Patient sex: M
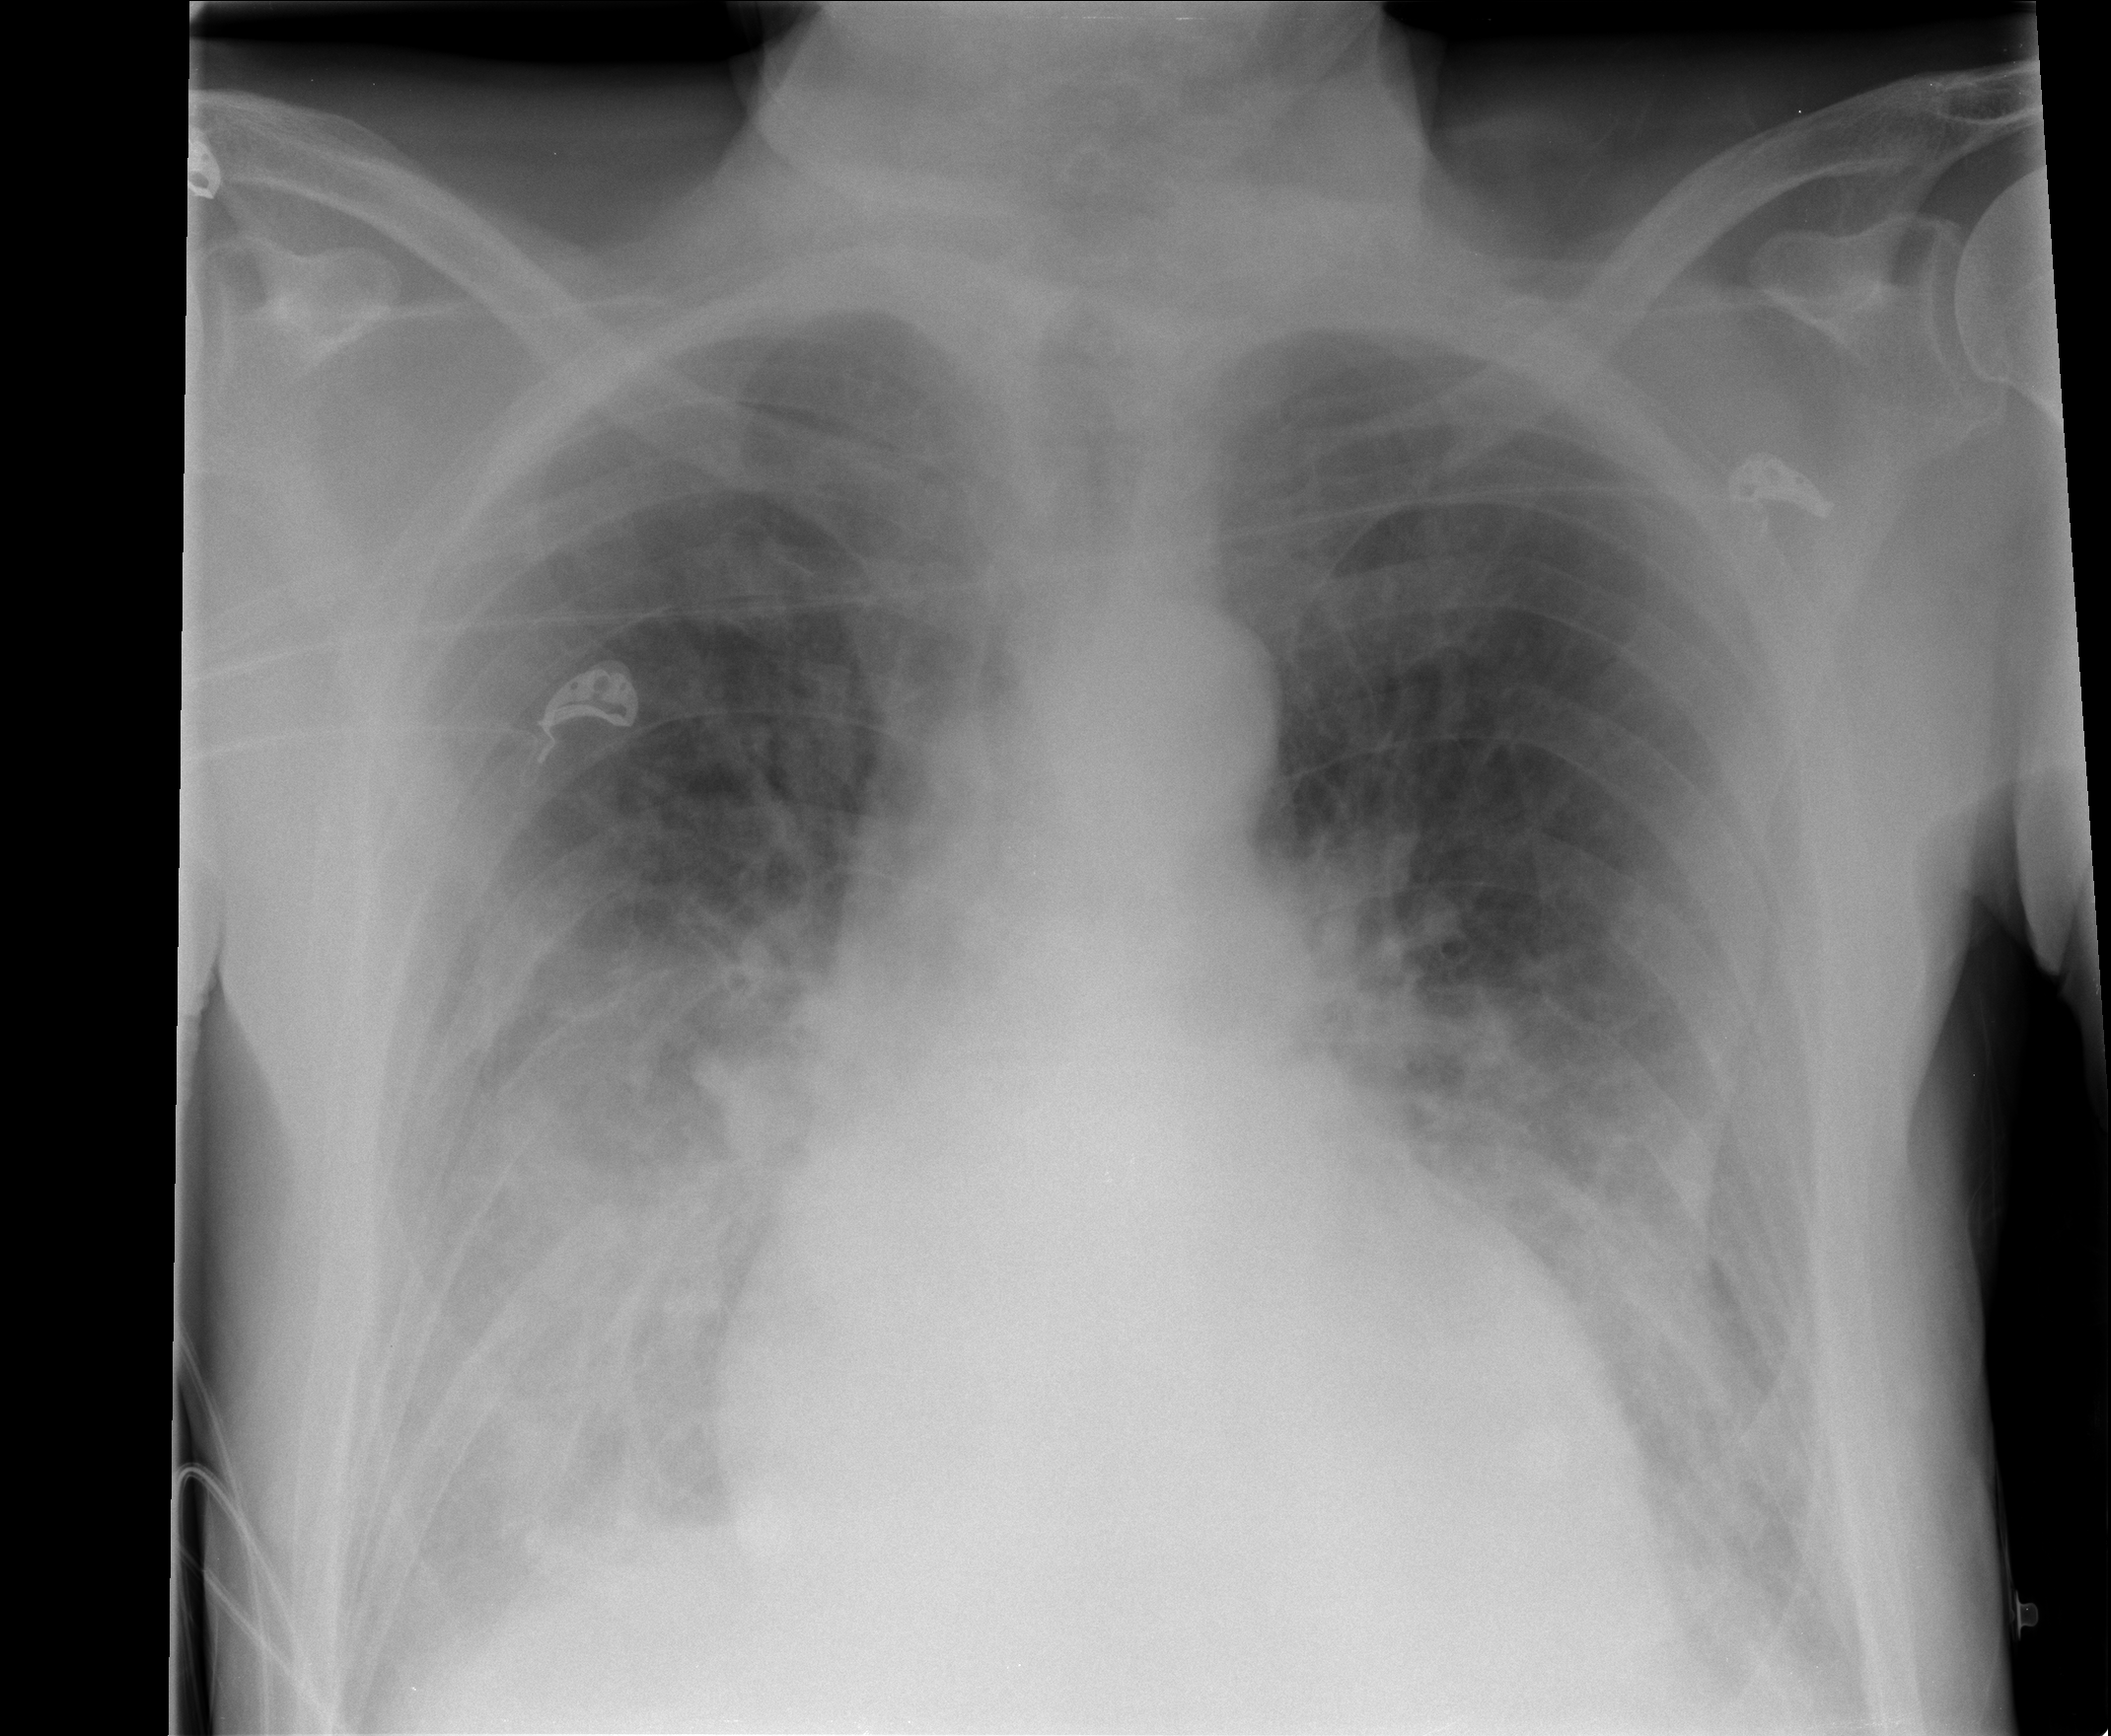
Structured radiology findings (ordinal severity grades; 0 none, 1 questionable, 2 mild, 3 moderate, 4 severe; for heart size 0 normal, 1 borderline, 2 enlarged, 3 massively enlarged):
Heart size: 2
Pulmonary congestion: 3
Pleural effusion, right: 2
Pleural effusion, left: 2
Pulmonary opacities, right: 1
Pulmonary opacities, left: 1
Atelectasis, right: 3
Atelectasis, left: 3